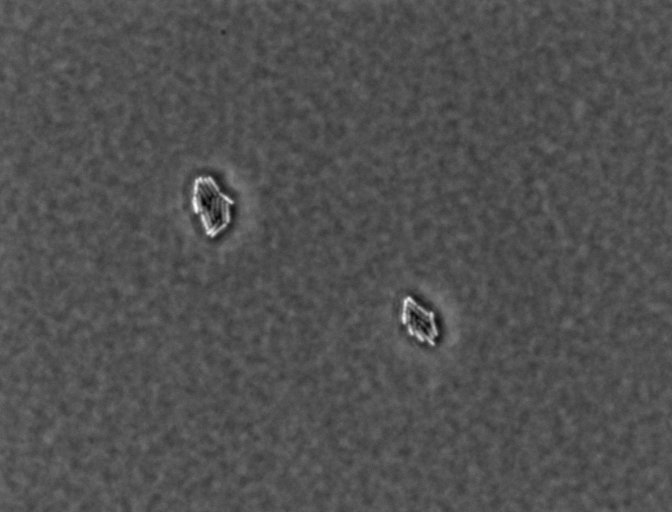
Salmonella enterica Typhimurium